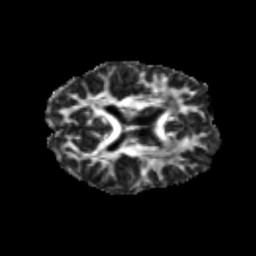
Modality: FA
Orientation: axial
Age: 19
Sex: female
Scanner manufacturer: siemens
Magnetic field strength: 3 T
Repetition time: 3.5 s
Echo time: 0.113 s